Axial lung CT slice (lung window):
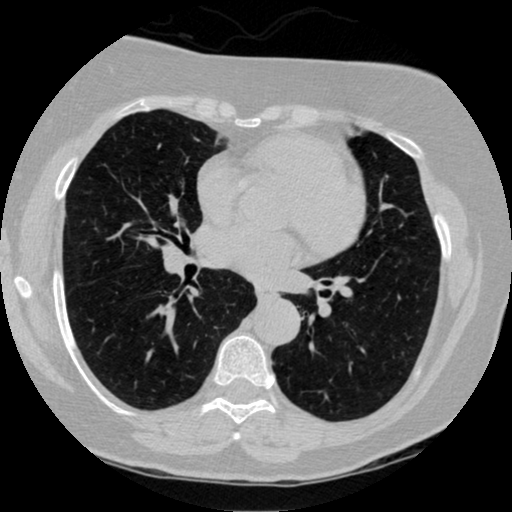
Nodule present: no